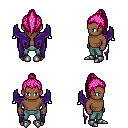
a pixel art fantasy rpg character, male body template, human, dark skin, purple wings, teal pants, pink long topknot hairstyle, metal boots, four views (front, back, left, right), 2x2 character sprite sheet, small pixel art, hard edges, no anti-aliasing